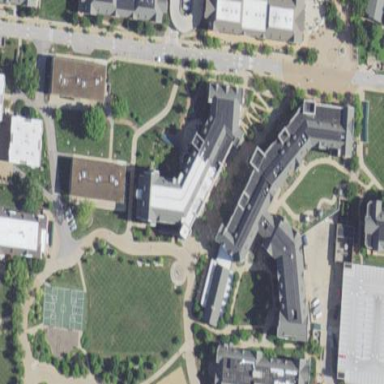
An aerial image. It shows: Dormitory building.